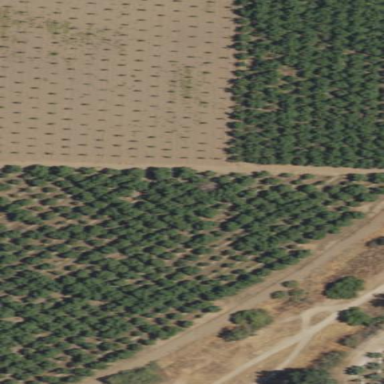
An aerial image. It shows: Orchard.